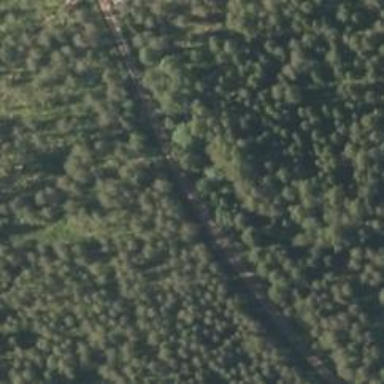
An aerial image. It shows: Unclassified road with grade4 track type.